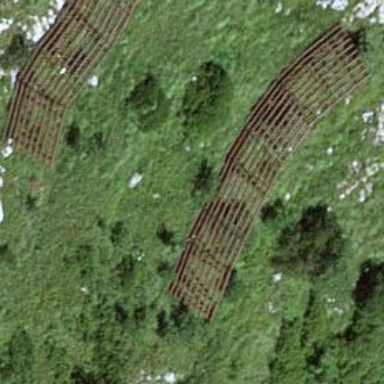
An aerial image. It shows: Structure for avalanche protection.